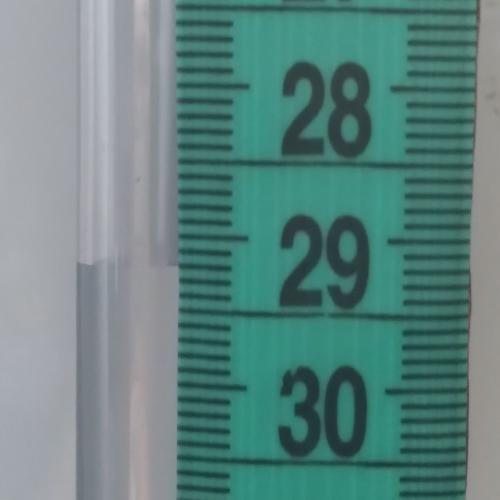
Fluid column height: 29.2 cm